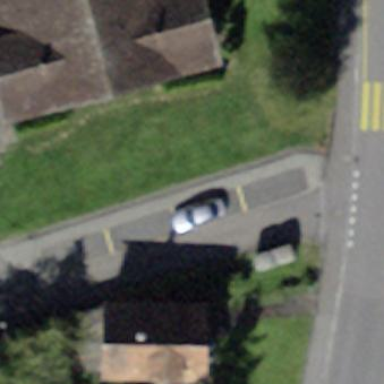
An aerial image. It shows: Street-side parallel parking available at this location.